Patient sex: F
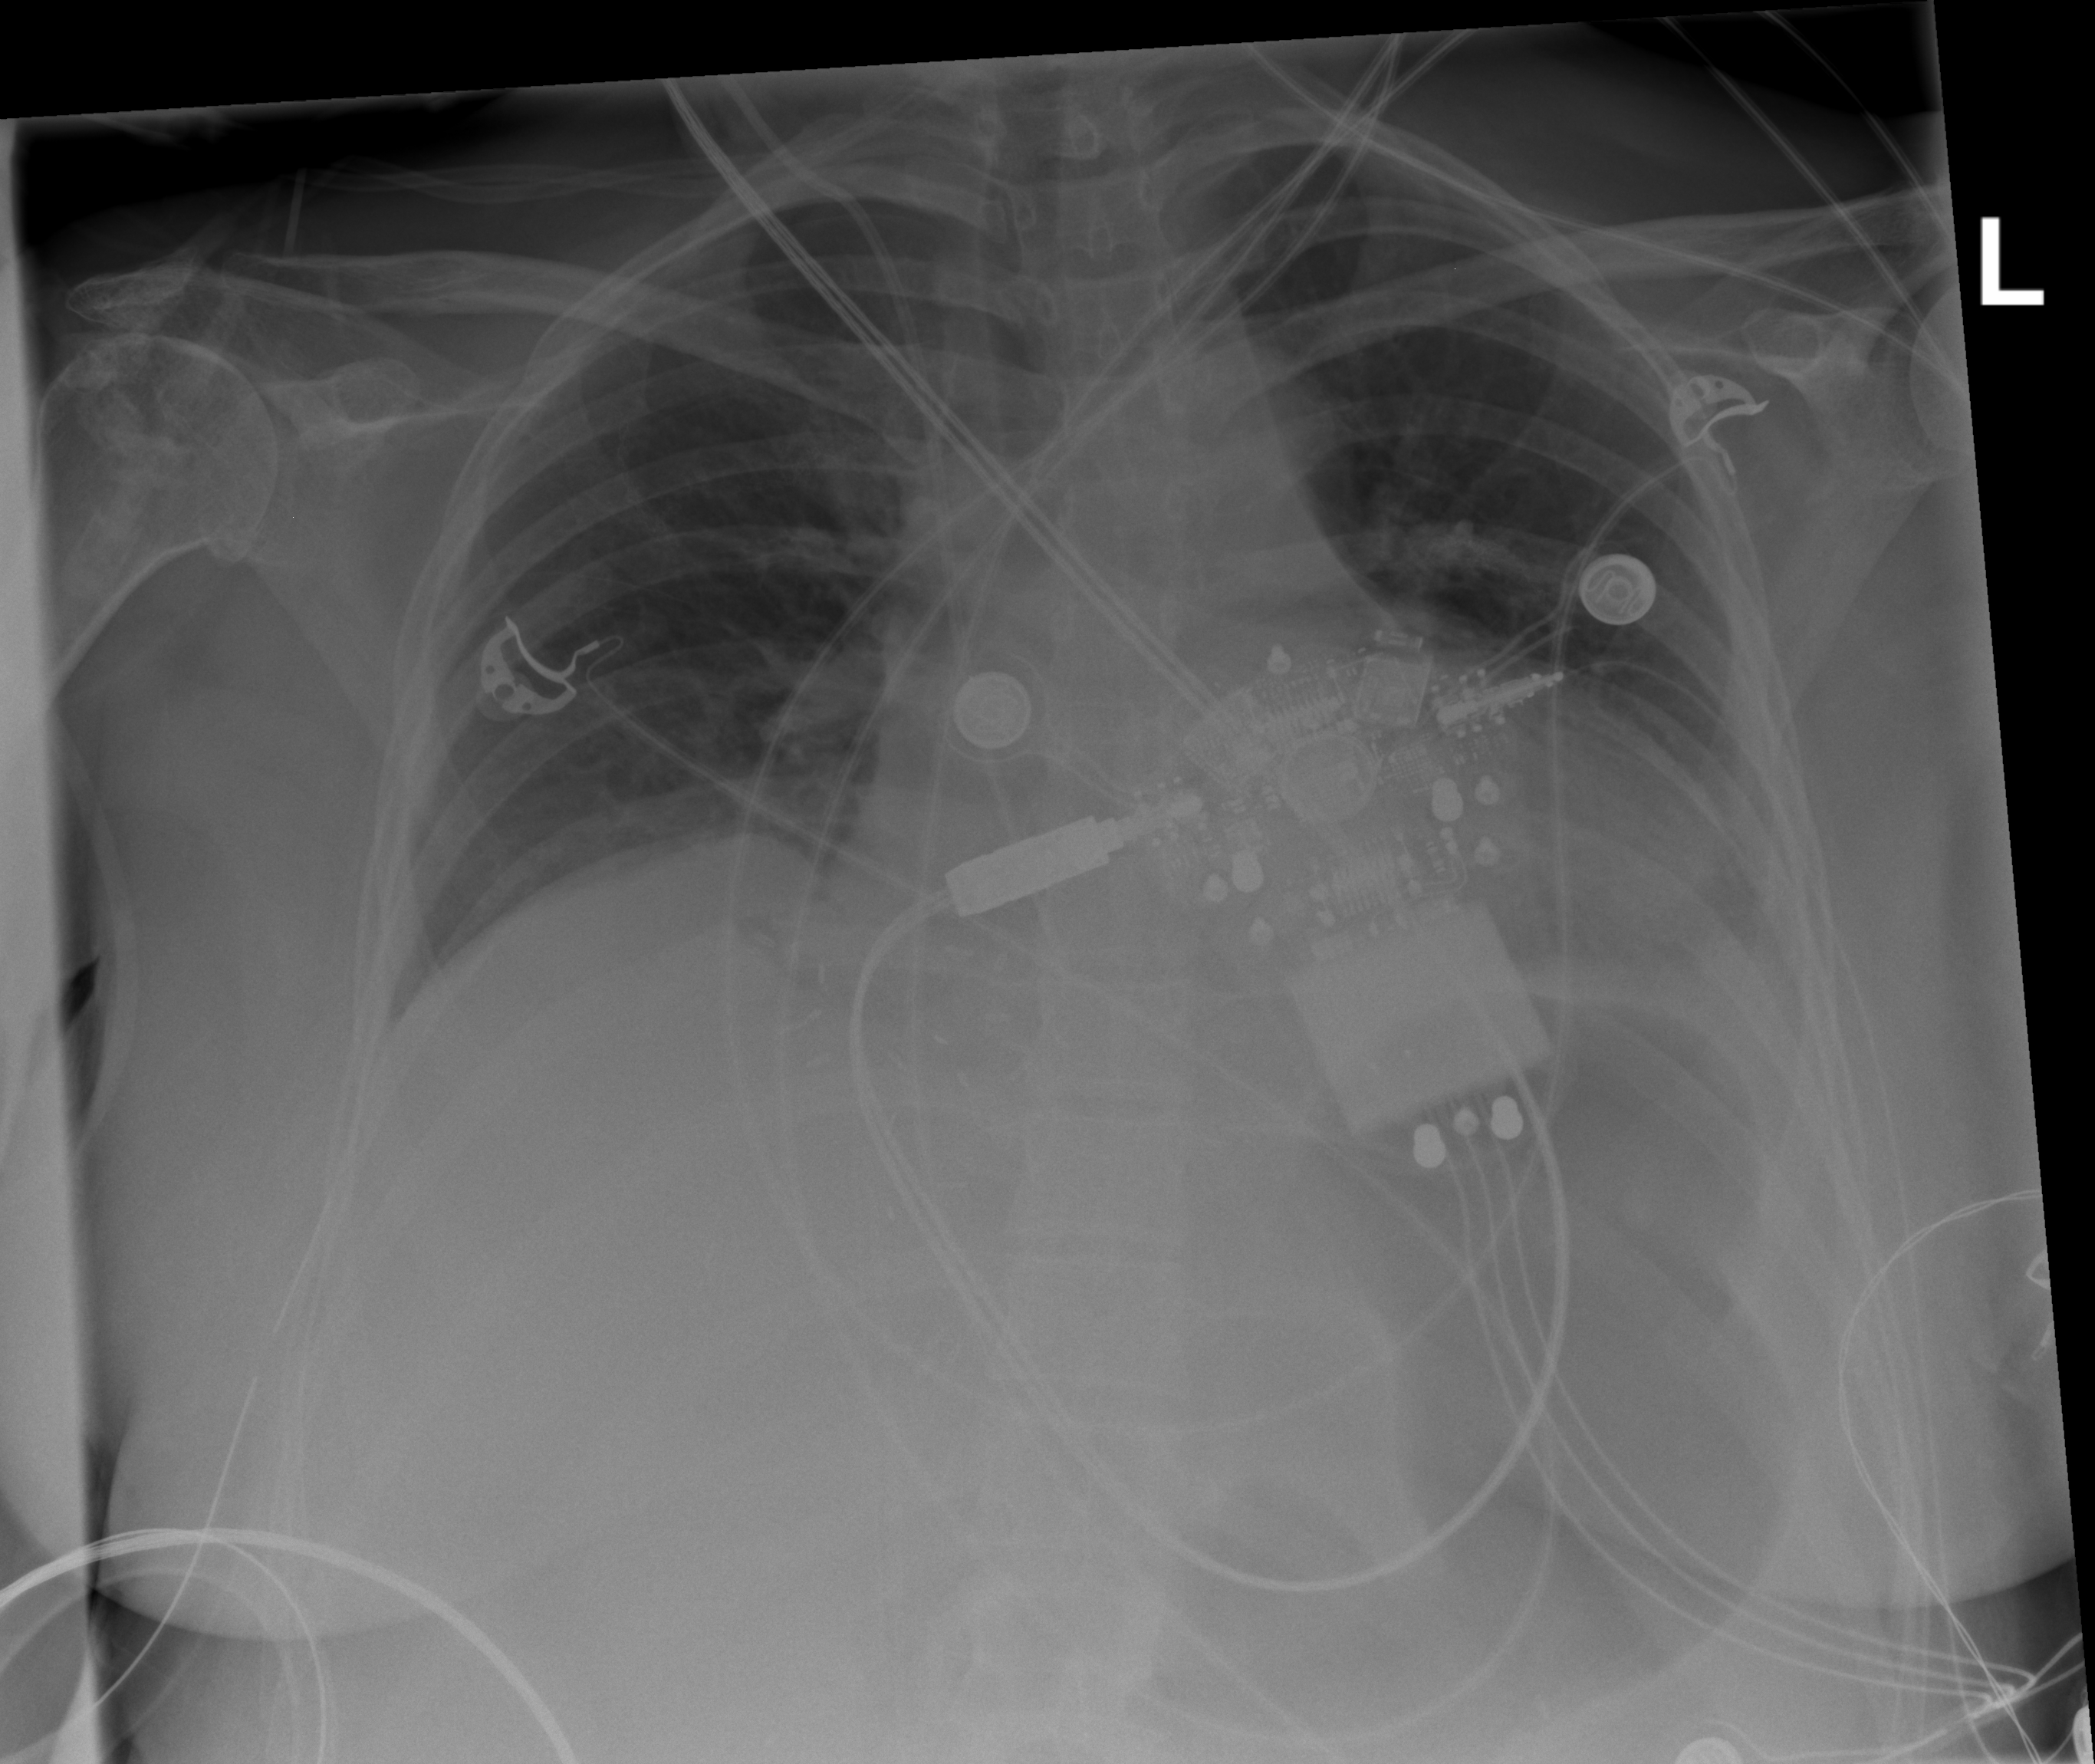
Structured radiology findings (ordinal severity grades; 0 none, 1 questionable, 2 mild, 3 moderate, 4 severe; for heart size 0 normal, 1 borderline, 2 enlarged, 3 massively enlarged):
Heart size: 0
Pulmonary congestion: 0
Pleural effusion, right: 0
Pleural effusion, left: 0
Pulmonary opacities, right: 0
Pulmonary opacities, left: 0
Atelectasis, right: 0
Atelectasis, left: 2